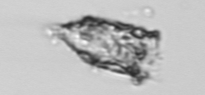
Label: Tintinnopsis